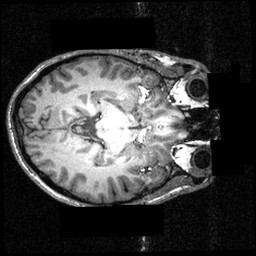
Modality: T1w
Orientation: axial
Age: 27
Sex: male
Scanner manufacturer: siemens
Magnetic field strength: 3.951 T
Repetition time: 1.5 s
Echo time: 0.00335 s